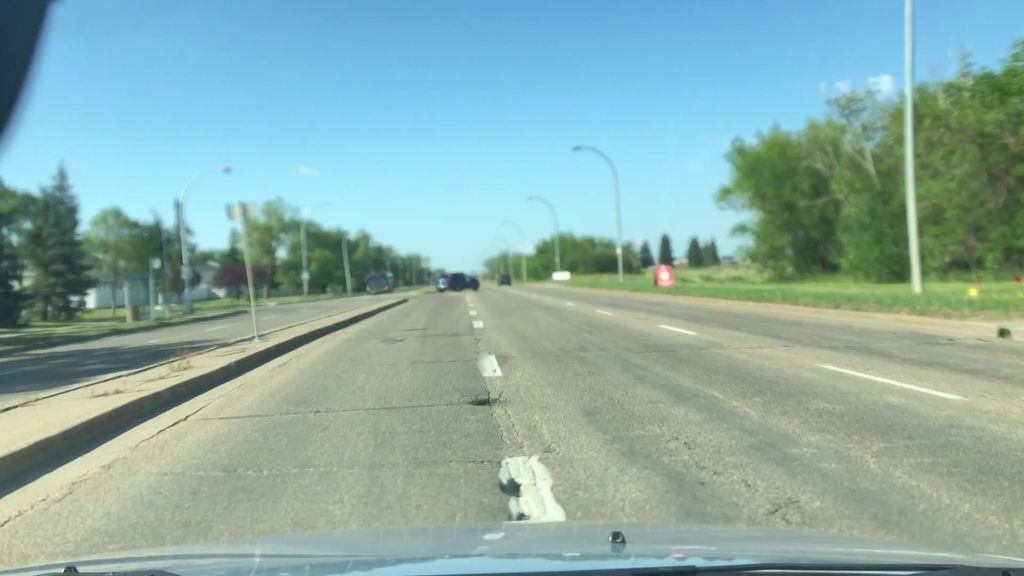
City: edmonton